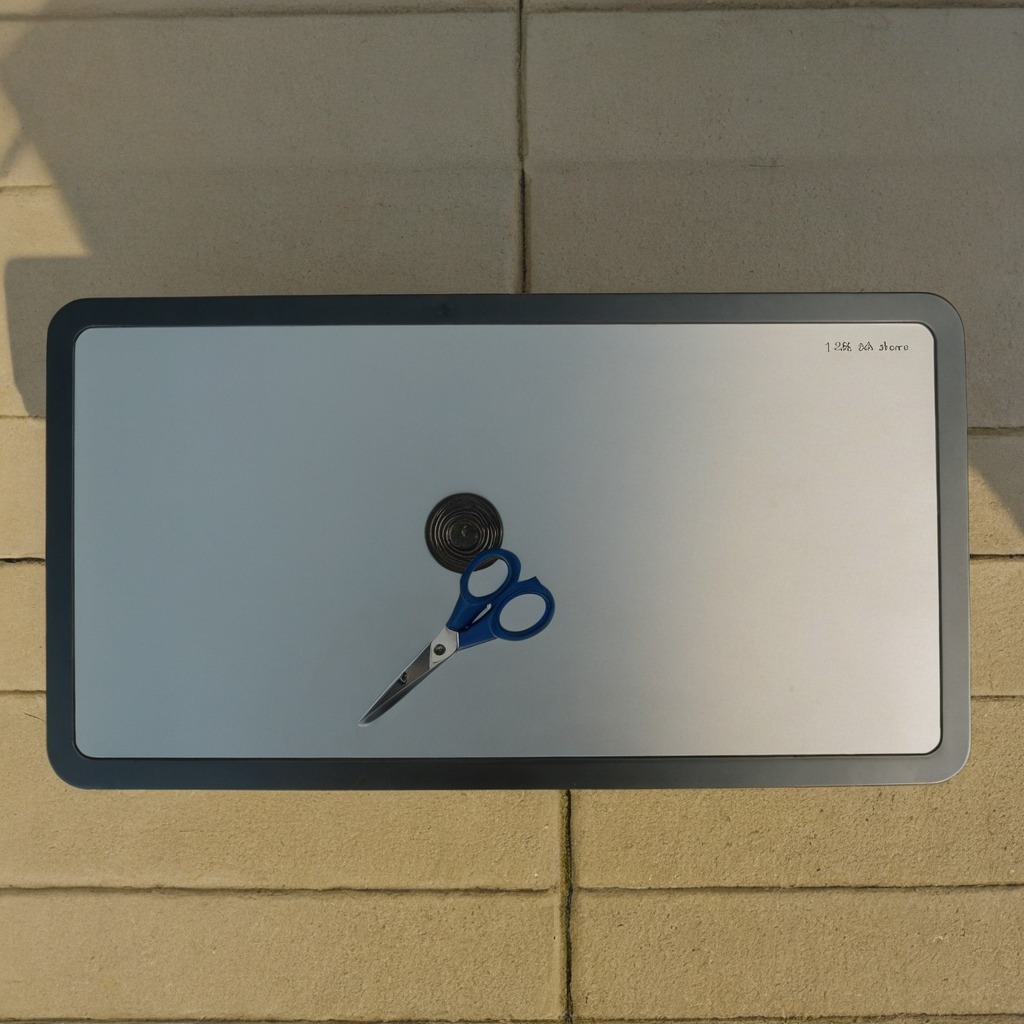
A scissor is lying on the textured surface of a clean utility table.